Current action and preconditions to check: trajectory_clear

Your task: For each precondition in the list above, predict whether it will hold at this action.

Consider the current scene as observed from the mobile robot's camera, and analyze the predicted future states of all dynamic agents (e.g., people, animals, vehicles, or any moving entities) within the NEXT SECOND.

IMPORTANT: Only answer "very likely" if you are absolutely certain—based on strong, clear evidence—that a dynamic agent will violate the precondition in the predicted future state. Do NOT answer "very likely" for unlikely, ambiguous, or low-probability risks.

Ask yourself for each precondition: Is there a high probability, with clear and convincing evidence, that the predicted future states of any dynamic agent will interfere with the predicted future state of the currently executing action within the NEXT SECOND, causing that precondition to fail?

Assess the risk level based on these predictions. Use "likely" or "very likely" if motions create a clear risk of interference.

Use "neutral" or "improbable" if agents are nearby but their predicted paths are clearly diverging or non-conflicting.

Failure Risk Categories: "very improbable", "improbable", "neutral", "likely", "very likely"

Answer Format: Output ONLY the probability_of_failure value from these categories: "very improbable", "improbable", "neutral", "likely", "very likely"

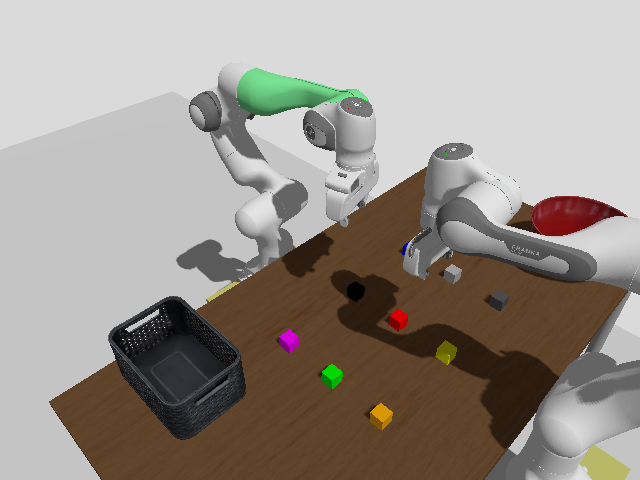

Answer: neutral